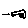
Label: hexagon